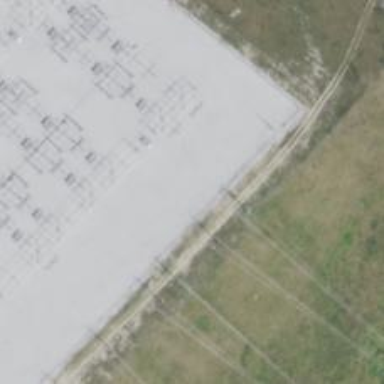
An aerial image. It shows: Switch used for power control.